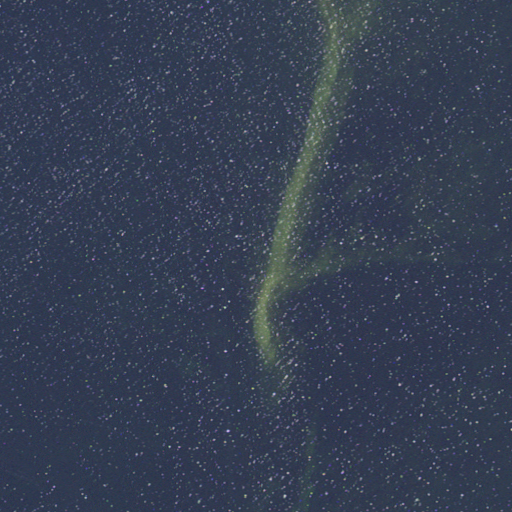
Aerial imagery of island in Wisconsin named Pirate Island containing only open water